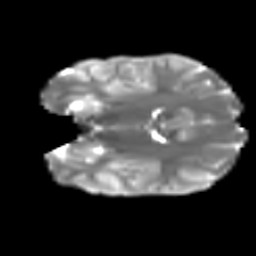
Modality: T2w
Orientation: coronal
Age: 9
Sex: female
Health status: ill
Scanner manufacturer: ge
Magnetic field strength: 3 T
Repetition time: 6.752 s
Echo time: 0.079 s